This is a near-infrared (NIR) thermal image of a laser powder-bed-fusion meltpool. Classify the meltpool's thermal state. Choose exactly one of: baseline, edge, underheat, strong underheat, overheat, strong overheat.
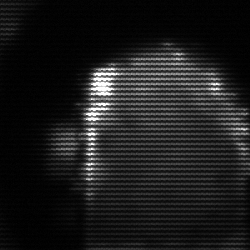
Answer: baseline